Interaction volume radius: 10 \u00c5
Interaction volume height: 15 \u00c5
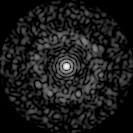
Disorder parameter: 0.8236